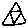
Label: triangle